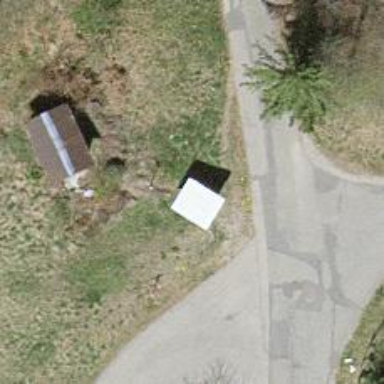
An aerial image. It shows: Recycling container at amenity designated for recycling.